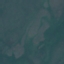
Label: HerbaceousVegetation